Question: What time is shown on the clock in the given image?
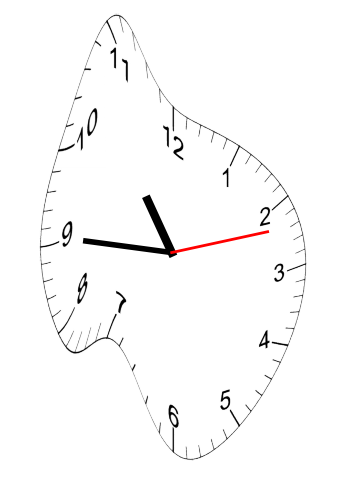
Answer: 10:45:12